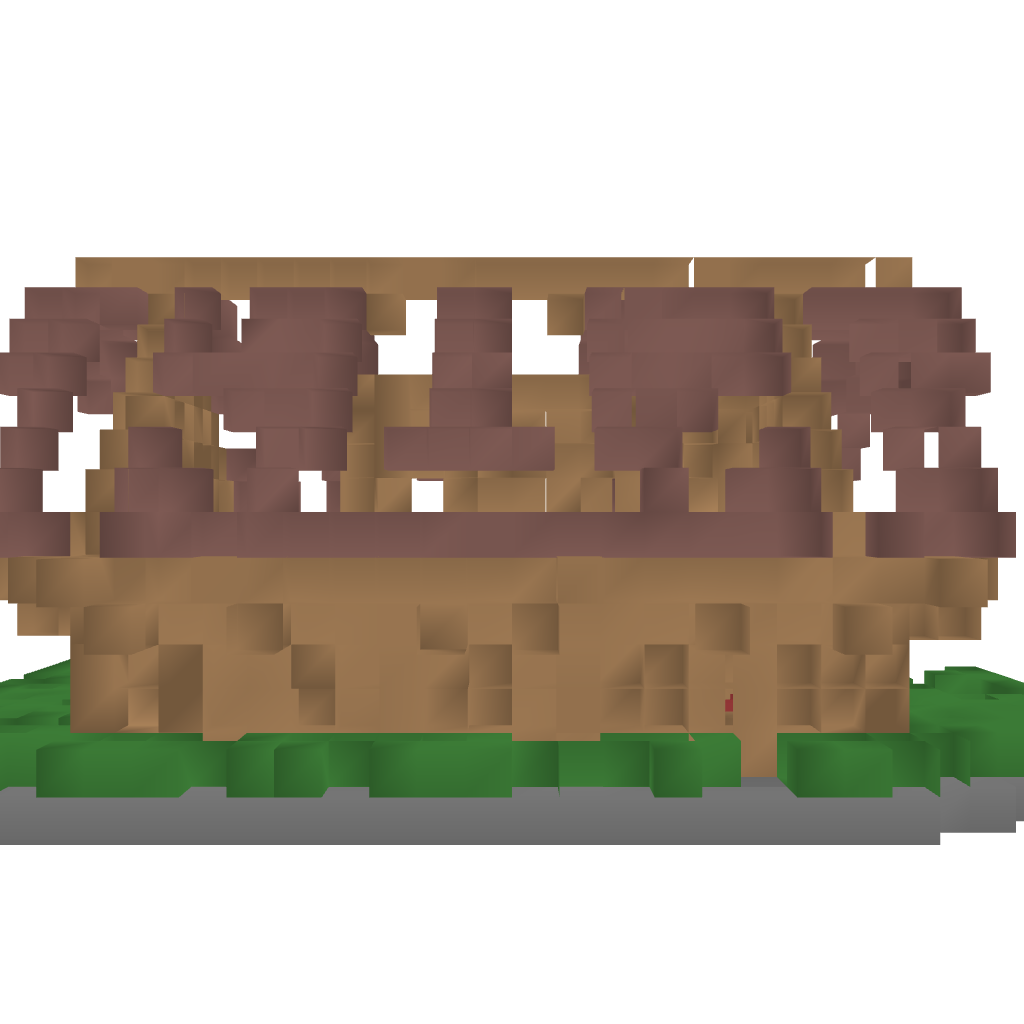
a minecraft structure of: rustic home bad low quality